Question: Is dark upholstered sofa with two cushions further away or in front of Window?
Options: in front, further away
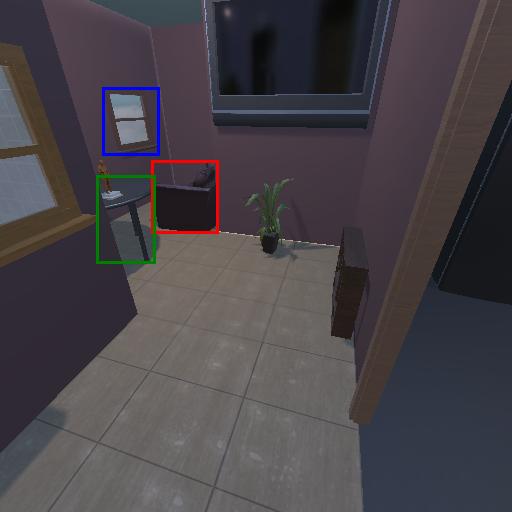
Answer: in front